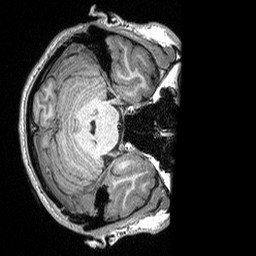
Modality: T1w
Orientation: axial
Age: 18
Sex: male
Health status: healthy
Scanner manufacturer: siemens
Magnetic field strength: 3 T
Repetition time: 2.3 s
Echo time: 0.00298 s